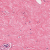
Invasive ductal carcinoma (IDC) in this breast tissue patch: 0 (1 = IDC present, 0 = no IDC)